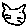
Label: cat